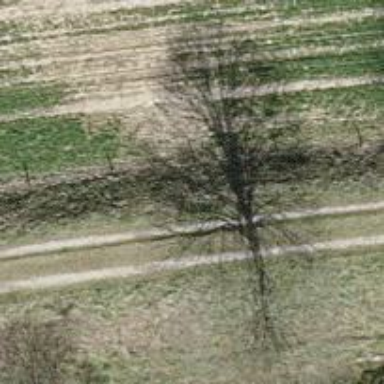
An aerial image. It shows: Dirt track road with grade3 tracktype.